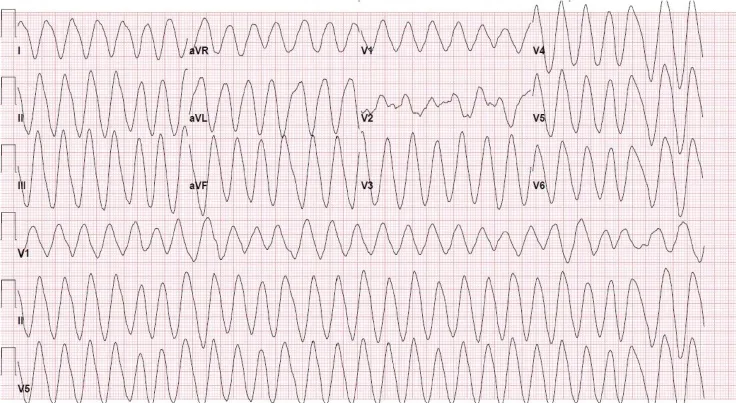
Roughly 5-10 min post intubation, post 2 ampules of sodium bicarbonate with a sodium bicarbonate drip running. EKG Interpretation: Wide complex tachycardia, concerning for Torsade's like morphology vs sine wave. Ventricular rate 186 bpm, QRS prolonged >150 msec.
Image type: electrography (ekg)